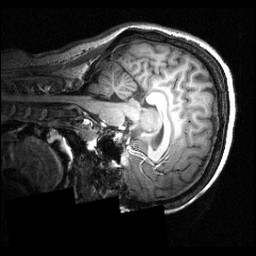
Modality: T1w
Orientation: sagittal
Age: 23
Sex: female
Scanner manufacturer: siemens
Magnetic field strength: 3.951 T
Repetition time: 1.5 s
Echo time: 0.00335 s